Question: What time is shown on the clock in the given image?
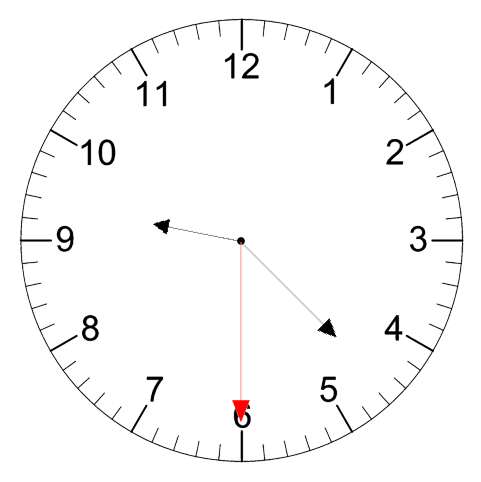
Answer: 09:22:30